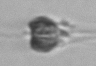
Label: Apedinella